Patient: sex M, age 48
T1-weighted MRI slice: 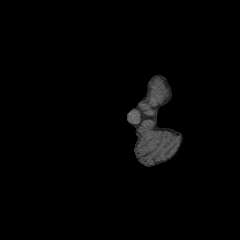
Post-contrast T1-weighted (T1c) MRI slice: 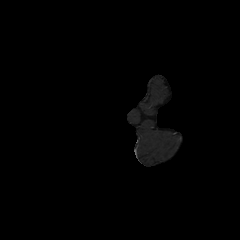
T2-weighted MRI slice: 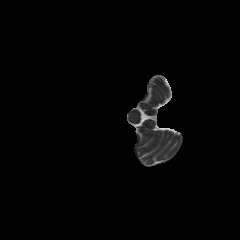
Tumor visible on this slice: no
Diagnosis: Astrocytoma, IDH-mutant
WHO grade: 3